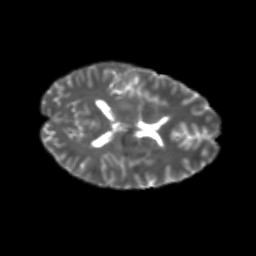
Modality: T2w
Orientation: axial
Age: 24
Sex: male
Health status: healthy
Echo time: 0.074 s